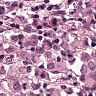
Metastatic tissue present: yes